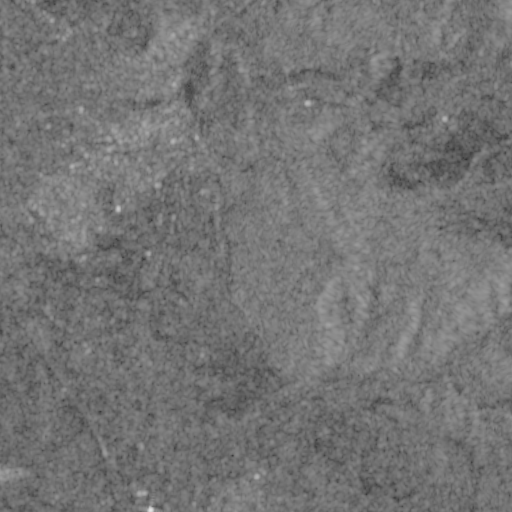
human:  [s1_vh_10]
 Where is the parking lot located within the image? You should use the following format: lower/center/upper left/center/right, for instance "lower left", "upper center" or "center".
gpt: The parking lot is located in the upper left of the image.
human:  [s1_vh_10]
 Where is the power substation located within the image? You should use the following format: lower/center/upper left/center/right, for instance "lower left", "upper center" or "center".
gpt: The power substation is located in the lower left of the image.
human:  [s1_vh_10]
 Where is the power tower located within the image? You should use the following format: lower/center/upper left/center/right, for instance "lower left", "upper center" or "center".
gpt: The power tower is located in the lower left of the image.
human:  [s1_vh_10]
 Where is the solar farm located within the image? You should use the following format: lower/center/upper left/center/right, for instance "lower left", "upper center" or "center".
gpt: The solar farm is located in the lower left of the image.
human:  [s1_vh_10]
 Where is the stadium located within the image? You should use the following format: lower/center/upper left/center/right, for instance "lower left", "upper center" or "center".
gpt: The stadium is located in the center left of the image.
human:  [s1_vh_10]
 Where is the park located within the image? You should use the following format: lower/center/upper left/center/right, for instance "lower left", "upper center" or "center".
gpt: There is no park in the image.

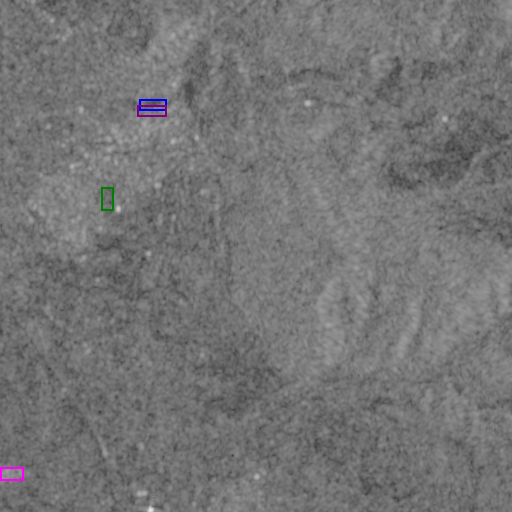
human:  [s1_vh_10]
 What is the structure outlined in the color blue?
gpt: The structure outlined in blue is a park.
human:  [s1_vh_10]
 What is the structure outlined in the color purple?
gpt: The structure outlined in purple is a parking lot.
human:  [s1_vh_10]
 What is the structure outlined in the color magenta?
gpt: The structure outlined in magenta is a power substation.
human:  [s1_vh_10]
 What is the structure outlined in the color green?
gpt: The structure outlined in green is a stadium.
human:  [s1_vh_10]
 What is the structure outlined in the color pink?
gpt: There is no pink outline.